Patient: sex M, age 60
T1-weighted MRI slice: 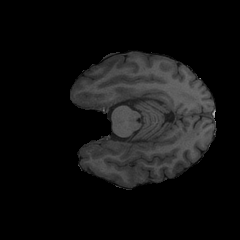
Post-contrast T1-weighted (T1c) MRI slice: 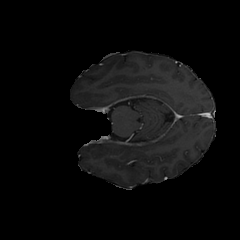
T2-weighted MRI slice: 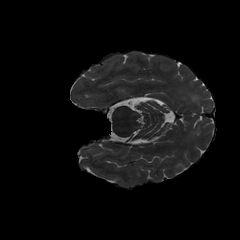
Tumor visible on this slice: no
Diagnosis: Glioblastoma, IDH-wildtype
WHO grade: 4